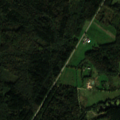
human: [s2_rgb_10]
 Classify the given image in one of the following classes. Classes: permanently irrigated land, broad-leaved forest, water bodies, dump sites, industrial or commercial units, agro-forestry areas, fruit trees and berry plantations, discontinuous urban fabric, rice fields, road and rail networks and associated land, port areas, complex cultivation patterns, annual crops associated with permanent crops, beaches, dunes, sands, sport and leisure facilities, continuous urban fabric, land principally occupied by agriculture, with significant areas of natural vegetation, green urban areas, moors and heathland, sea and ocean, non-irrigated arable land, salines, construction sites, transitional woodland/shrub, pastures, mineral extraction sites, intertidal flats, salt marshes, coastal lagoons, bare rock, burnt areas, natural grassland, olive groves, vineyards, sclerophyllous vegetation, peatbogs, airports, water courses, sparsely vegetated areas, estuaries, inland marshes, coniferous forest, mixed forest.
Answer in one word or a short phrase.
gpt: land principally occupied by agriculture, with significant areas of natural vegetation, broad-leaved forest, coniferous forest, mixed forest, transitional woodland/shrub